Question: When once form is submitted successfully....
but When I click on button and trying submit same form
its gives me an error
Source:
'''
<g:form action="addData" name="addValues" controller="emp" method="Post">
</g:form>
'''
Controller Source:-
'''
def editProfile (Long id,Long version){
withForm {
// code
}.invalidToken {
response.status = 405
}
}
'''
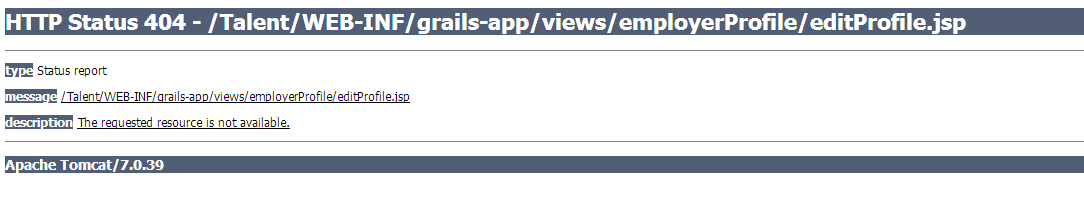
Answer: Its hard to infer the cause of the error with what you have posted. However, you asked about how to prevent a page from resubmitting in Grails. Take a look at <URL>. Grails has a build in support for that.
Basically you define a form with a token and using 'withForm' you will check if the token still is valid or not.
'''
<g:form useToken="true" ...>
'''
/
'''
withForm {
// good request
}.invalidToken {
// bad request
}
'''